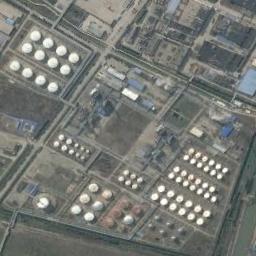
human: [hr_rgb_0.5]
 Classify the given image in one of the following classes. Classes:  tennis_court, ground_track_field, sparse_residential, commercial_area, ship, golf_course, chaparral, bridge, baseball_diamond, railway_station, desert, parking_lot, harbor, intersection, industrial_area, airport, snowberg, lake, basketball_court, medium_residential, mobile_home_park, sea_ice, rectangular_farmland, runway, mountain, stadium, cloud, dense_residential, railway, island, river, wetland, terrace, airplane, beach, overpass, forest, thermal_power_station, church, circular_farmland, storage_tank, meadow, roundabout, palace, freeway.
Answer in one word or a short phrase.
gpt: storage_tank